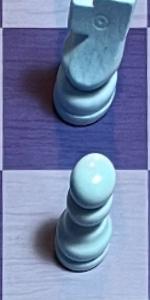
Label: Pawn_White